Aerial crown-view tile of a tropical tree (Barro Colorado Island, Panama), acquired 20250317:
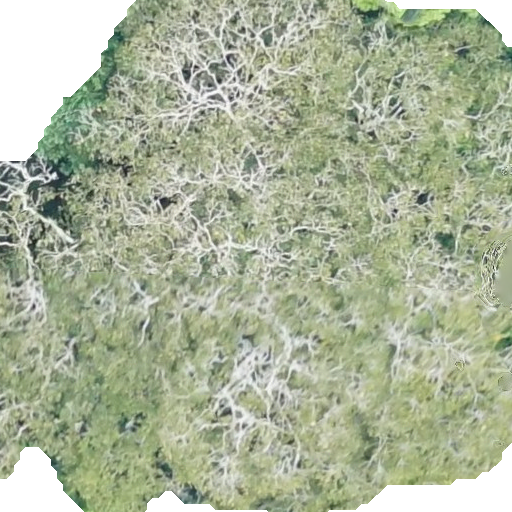
Species: Dipteryx oleifera
GBIF accepted scientific name: Dipteryx oleifera
Crown area: 441.472 m²